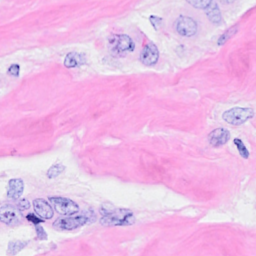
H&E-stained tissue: Breast